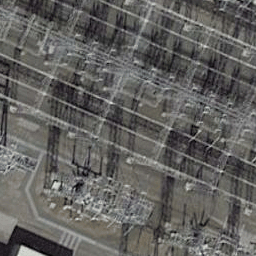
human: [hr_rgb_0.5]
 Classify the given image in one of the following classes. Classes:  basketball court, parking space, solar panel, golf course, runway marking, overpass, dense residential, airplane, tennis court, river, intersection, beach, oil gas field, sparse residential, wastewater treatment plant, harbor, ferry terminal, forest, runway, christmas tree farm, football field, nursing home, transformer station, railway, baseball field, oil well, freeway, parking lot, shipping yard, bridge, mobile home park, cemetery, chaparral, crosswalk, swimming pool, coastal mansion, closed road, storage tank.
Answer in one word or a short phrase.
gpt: transformer station